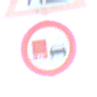
Verkehrszeichen: UeberholverbotKraftfahrzeuge
Zusatzzeichen oben: Arbeitsstelle
Umgebung: Outdoor, Nature
Tageszeit: SunriseSunset
Wetter: Clear
Licht: Natural
Jahreszeit: NotSpecified
Kontrast: LowContrast